Aerial crown-view tile of a tropical tree (Barro Colorado Island, Panama), acquired 20250414:
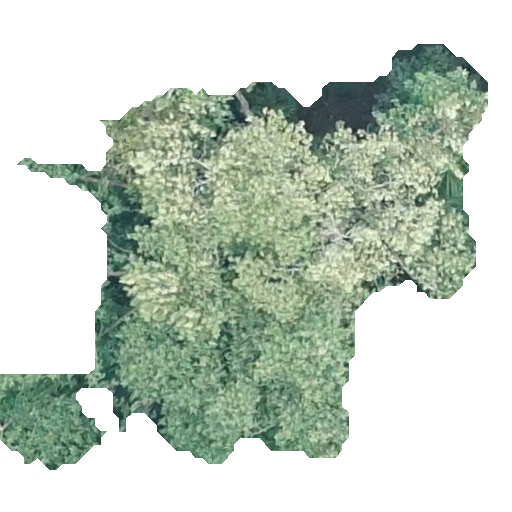
Species: Hieronyma alchorneoides
GBIF accepted scientific name: Hieronyma alchorneoides
Crown area: 181.005 m²